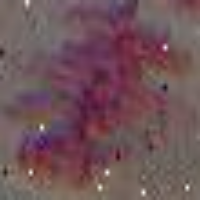
Label: metaphase